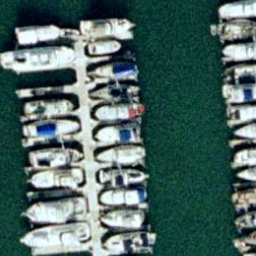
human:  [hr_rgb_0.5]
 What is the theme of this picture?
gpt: harbor

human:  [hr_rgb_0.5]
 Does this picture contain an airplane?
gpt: no

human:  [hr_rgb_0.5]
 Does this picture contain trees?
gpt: no

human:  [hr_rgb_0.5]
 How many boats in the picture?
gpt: about seventeen

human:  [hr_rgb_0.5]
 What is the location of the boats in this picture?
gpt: left